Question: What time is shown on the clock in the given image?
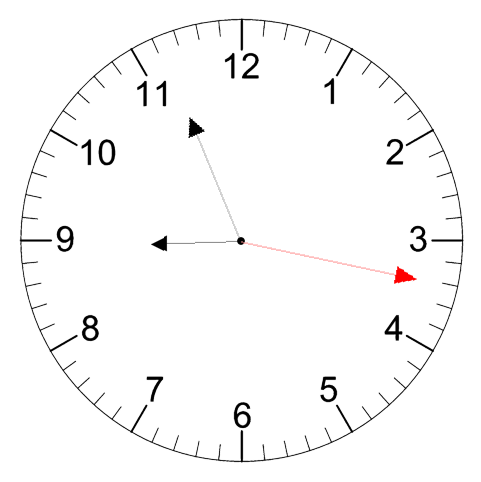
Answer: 08:56:17